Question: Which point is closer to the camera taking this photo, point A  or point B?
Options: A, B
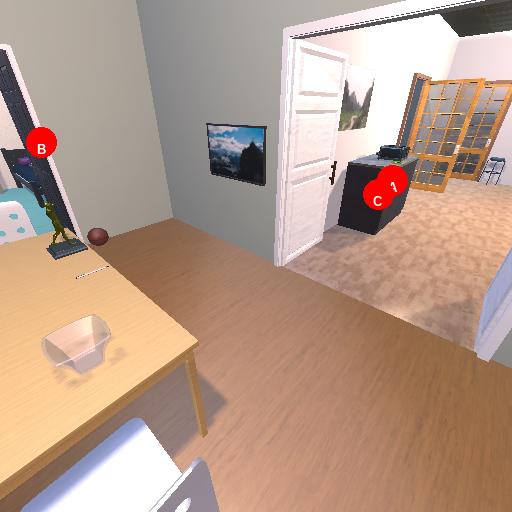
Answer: A